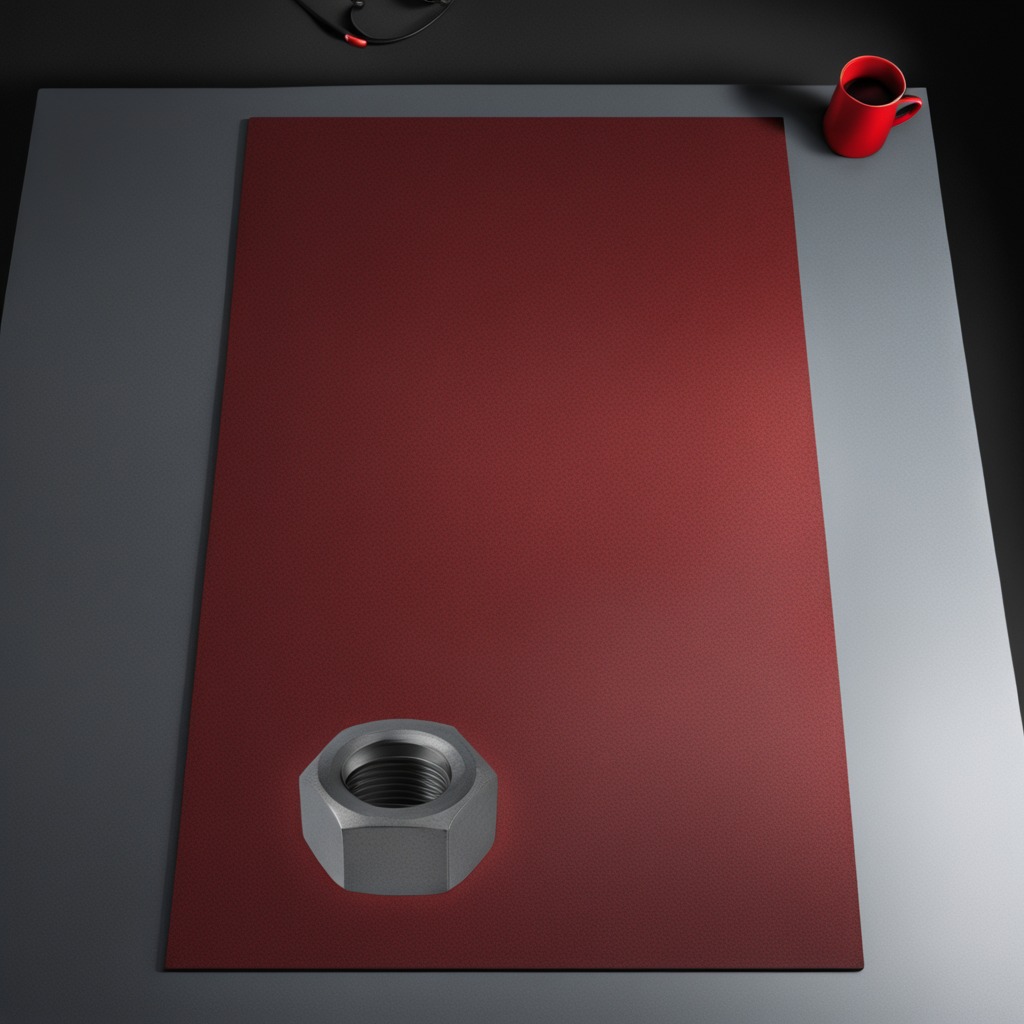
A metal nut is lying on the granite tabletop.